Question: I am building an iOS app that, as a key feature, incorporates image matching. The problem is the images I need to recognize are small orienteering 10x10 plaques with simple large text on them. They can be quite reflective and will be outside(so the light conditions will be variable). Sample image

There will be up to 15 of these types of image in the pool and really all I need to detect is the text, in order to log where the user has been.
The problem I am facing is that with the image matching software I have tried, aurasma and slightly more successfully arlabs, they can't distinguish between them as they are primarily built to work with detailed images.
I need to accurately detect which plaque is being scanned and have considered using gps to refine the selection but the only reliable way I have found is to get the user to manually enter the text. One of the key attractions we have based the product around is being able to detect these images that are already in place and not have to set up any additional material.
Can anyone suggest a piece of software that would work(as is iOS friendly) or a method of detection that would be effective and interactive/pleasing for the user.
Sample environment:
<URL>
The environment can change substantially, basically anywhere a plaque could be positioned they are; fences, walls, and posts in either wooded or open areas, but overwhelmingly outdoors.
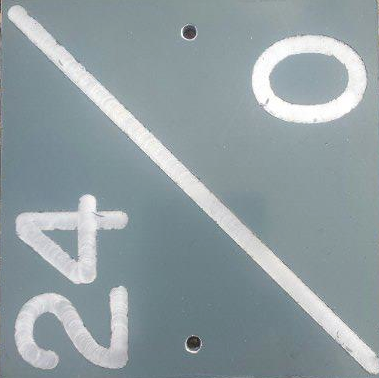
Answer: I managed to find a solution that is working quite well. Im not fully optimized yet but I think its just tweaking filters, as ill explain later on.
Initially I tried to set up opencv but it was very time consuming and a steep learning curve but it did give me an idea. The key to my problem is really detecting the characters within the image and ignoring the background, which was basically just noise. OCR was designed exactly for this purpose.
I found the free library tesseract (<URL> easy to use and with plenty of customizability. At first the results were very random but applying sharpening and monochromatic filter and a color invert worked well to clean up the text. Next a marked out a target area on the ui and used that to cut out the rectangle of image to process. The speed of processing is slow on large images and this cut it dramatically. The OCR filter allowed me to restrict allowable characters and as the plaques follow a standard configuration this narrowed down the accuracy.
So far its been successful with the grey background plaques but I havent found the correct filter for the red and white editions. My goal will be to add color detection and remove the need to feed in the data type.